Question: I was trying to automate the task of pushing some files to various folder in a repo. I tried using Rest API provided by azure. When using Pushes Create API for the same, from the docs this is the content in the request body
Snapshot of request body:

This is the specific thing i can't figure out how to get in python script
"oldObjectId": "8b67126d2500e28c771f82c9ddc292679978197c"
I know I have to send a JSON variable containing the data similar to above using python requests library. But I don't know how to get the oldobjectid in the python script. I tried looking everywhere(documentation,stackoverflow....) but can't see to find how we can find the oldobjectid.
The link for the documentation of the <URL>
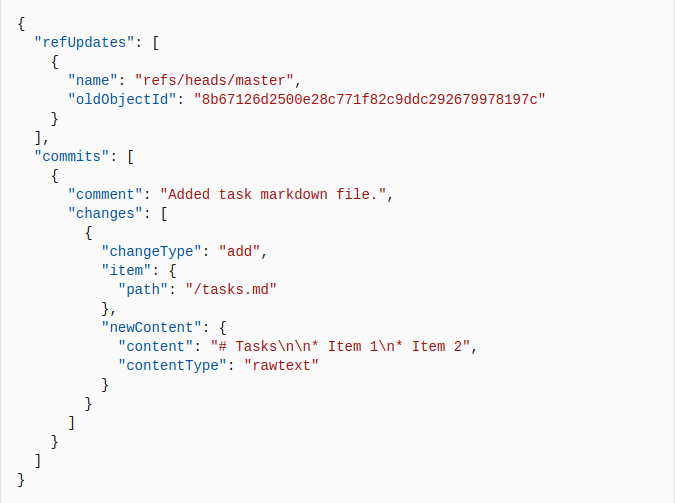
Answer: > How to find oldobjectid when Uploading/pushing a file to Azure Devops Repo using Pushes Create Api with Python
The 'oldobjectid' is the on the current branch for the Azure Devops Repo.
To get the 'oldObjectId' (latest commit id), we could use the REST API <URL> with URI Parameters 'top=1' and 'searchCriteria.refName=refs/heads/master':
'''
GET https://dev.azure.com/{organization}/{project}/_apis/git/repositories/{repositoryId}/pushes?&$top=1&searchCriteria.refName=refs/heads/master&api-version=6.0
'''
<URL>
Now, we get the 'pushId', and we could use the REST API <URL> to get the 'commitId':
<URL>
Then, we could use the REST API Pushes - Create with request body:
'''
{
"refUpdates": [
{
"name": "refs/heads/master",
"oldObjectId": "e71544e80870e83cfd3eb3a797eda9c6227c66a7"
}
],
"commits": [
{
"comment": "Added task markdown file.",
"changes": [
{
"changeType": "add",
"item": {
"path": "/tasks.md"
},
"newContent": {
"content": "# Tasks
* Item 1
* Item 2",
"contentType": "rawtext"
}
}
]
}
]
}
'''
The test result:
<URL>